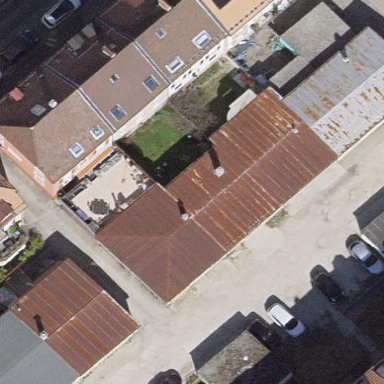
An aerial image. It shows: Group of garages.